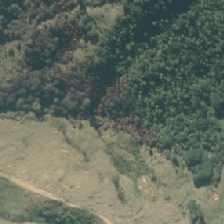
Land cover: manuka_kanuka